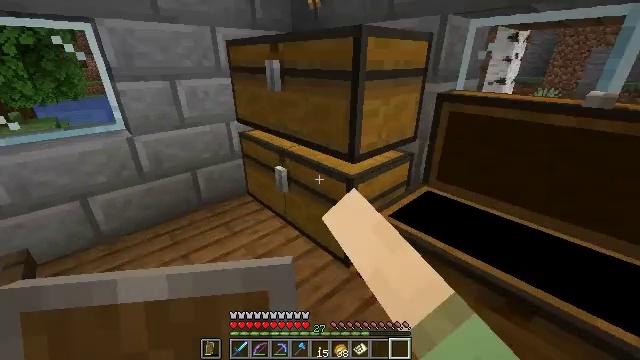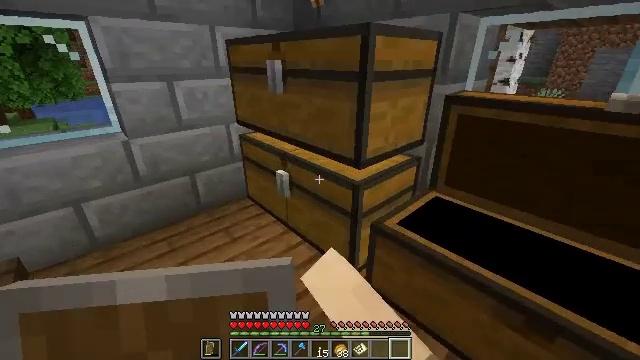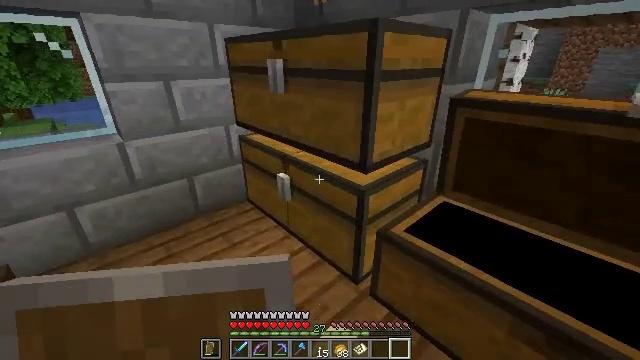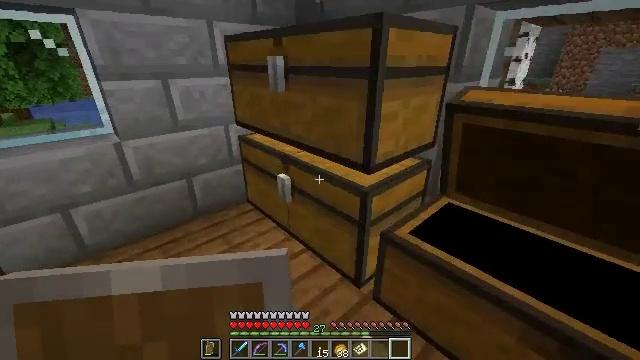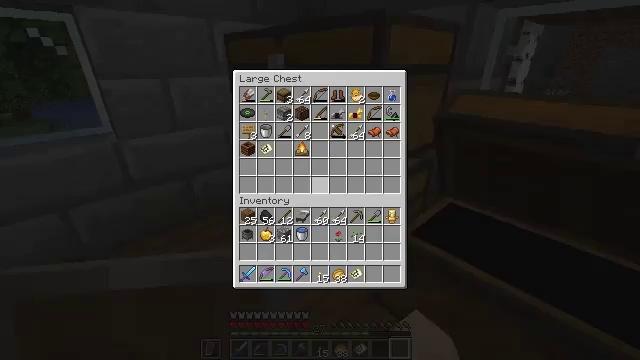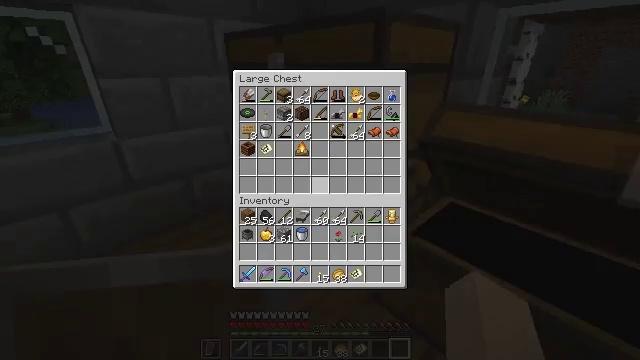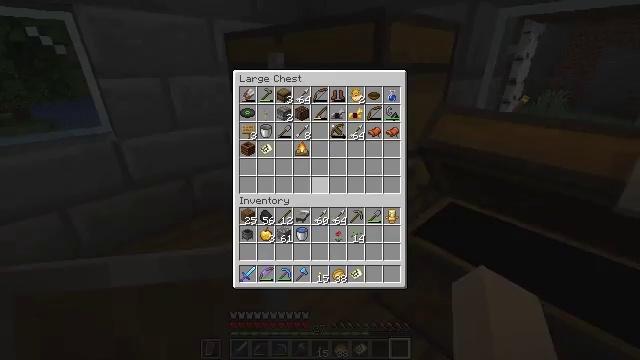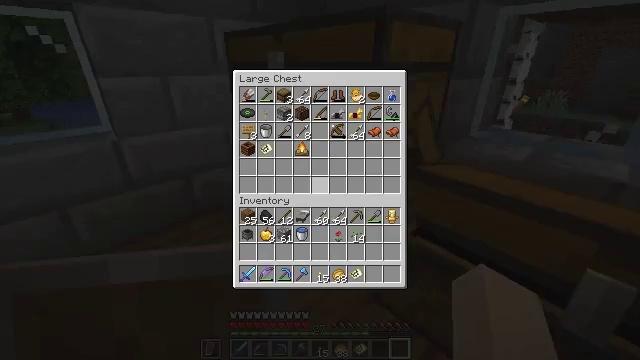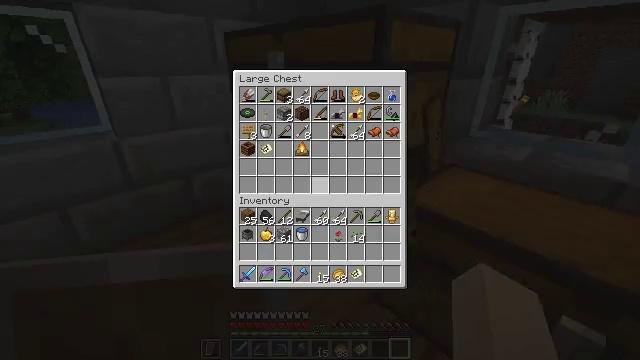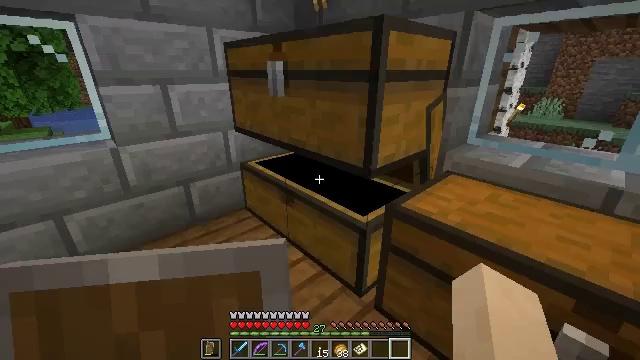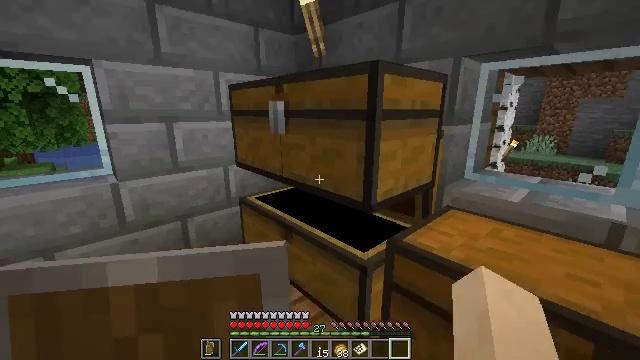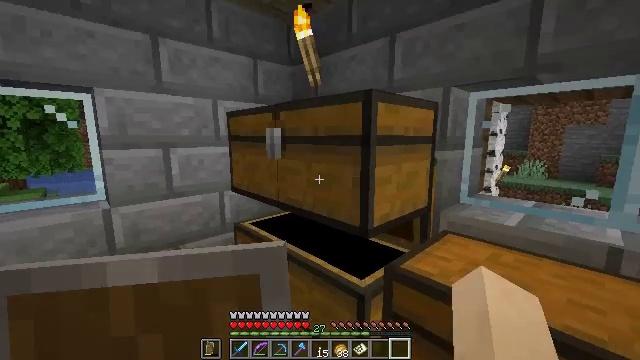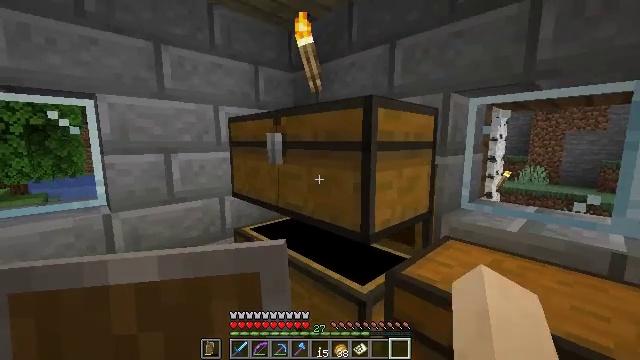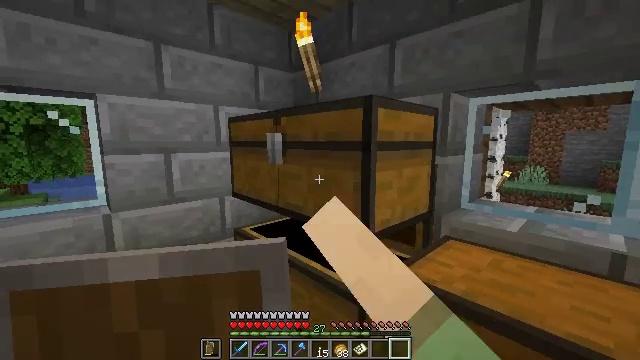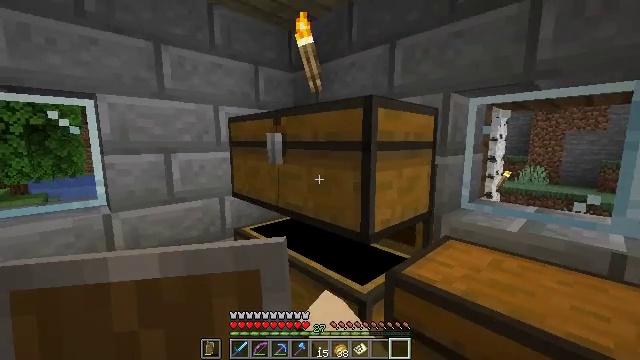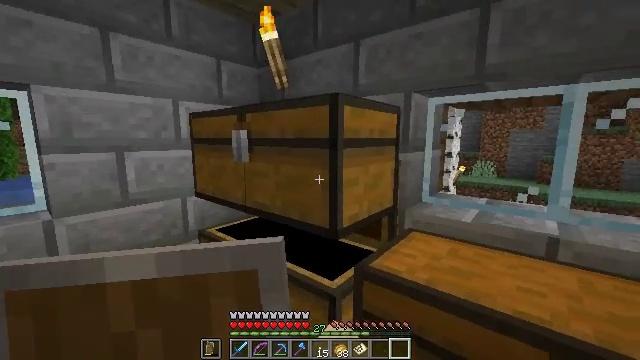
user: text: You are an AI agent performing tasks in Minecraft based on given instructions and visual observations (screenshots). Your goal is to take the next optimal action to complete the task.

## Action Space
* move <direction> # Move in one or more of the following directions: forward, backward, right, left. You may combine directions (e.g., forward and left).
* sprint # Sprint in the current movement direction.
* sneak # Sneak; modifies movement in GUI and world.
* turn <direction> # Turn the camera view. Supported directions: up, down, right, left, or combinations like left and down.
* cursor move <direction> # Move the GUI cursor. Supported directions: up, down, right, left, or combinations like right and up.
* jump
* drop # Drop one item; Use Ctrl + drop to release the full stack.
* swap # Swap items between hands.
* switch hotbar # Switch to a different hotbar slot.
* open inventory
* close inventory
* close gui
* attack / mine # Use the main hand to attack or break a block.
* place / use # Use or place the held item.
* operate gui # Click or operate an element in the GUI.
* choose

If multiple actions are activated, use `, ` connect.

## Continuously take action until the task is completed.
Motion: motion action
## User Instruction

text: Collect clay by holding down the left mouse button.
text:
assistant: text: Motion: use / place
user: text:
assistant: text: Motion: no_op
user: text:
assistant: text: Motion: no_op
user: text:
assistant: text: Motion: open gui
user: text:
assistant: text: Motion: no_op
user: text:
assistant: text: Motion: no_op
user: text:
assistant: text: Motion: no_op
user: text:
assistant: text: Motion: no_op
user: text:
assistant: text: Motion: cursor move up
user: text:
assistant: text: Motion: turn up, close gui
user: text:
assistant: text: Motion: turn up
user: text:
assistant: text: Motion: turn up, use / place
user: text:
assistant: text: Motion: use / place
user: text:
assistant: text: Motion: no_op
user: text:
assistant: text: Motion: turn right
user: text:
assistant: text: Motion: turn left
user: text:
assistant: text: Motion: open gui
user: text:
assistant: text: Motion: no_op
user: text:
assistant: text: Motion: no_op
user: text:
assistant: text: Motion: no_op
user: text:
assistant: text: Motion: no_op
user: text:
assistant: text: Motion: no_op
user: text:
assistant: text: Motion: no_op
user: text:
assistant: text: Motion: no_op
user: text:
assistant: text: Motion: no_op
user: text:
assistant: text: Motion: no_op
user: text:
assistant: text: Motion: no_op
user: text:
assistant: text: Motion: no_op
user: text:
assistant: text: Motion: no_op
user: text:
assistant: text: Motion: no_op